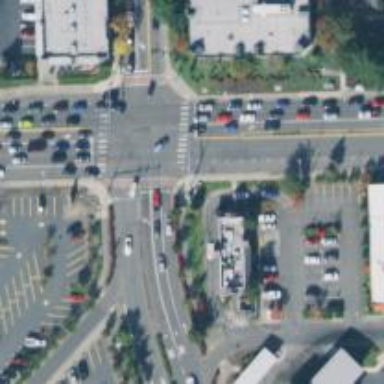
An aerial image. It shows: Crossing on the road with line markings.